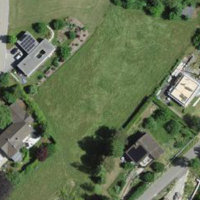
EUNIS habitat code: 55
Species observed at this site:
Helleborus niger